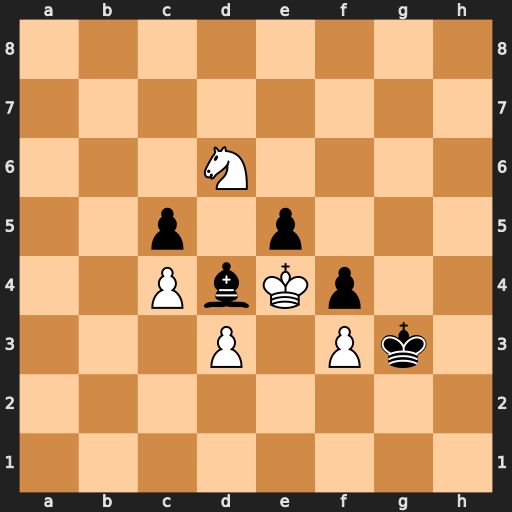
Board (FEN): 8/8/3N4/2p1p3/2PbKp2/3P1Pk1/8/8
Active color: w
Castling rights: -
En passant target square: -
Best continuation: Nf5+ Kh3 Nxd4